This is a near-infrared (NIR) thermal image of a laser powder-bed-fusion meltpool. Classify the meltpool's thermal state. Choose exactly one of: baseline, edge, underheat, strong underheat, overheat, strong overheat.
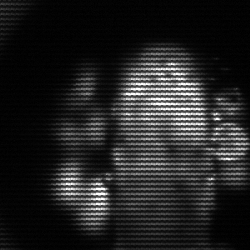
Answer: strong underheat